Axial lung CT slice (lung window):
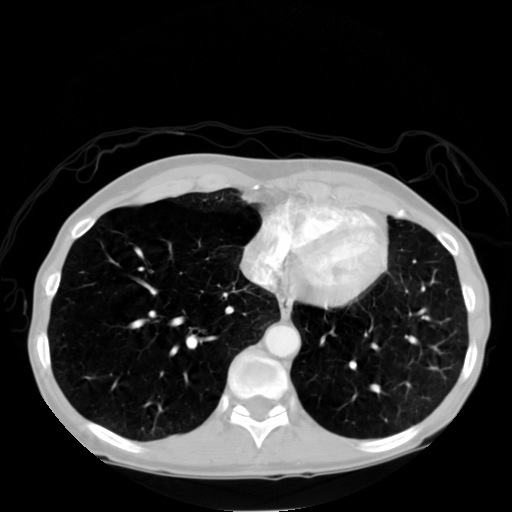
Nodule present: no